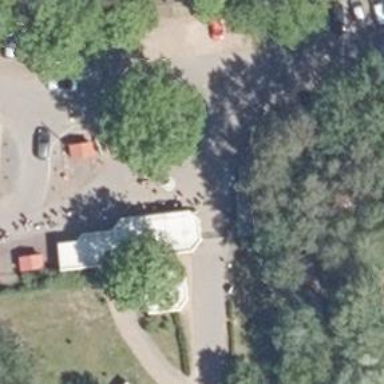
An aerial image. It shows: Fountain.